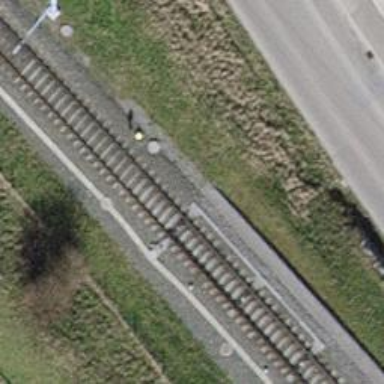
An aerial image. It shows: Railway switch.